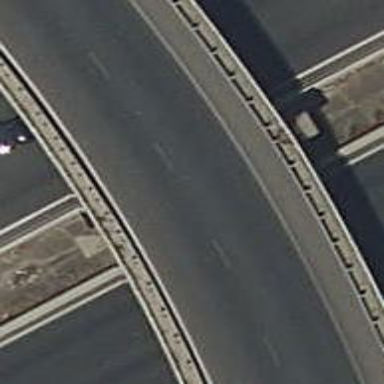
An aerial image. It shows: Bridge over motorway_link.